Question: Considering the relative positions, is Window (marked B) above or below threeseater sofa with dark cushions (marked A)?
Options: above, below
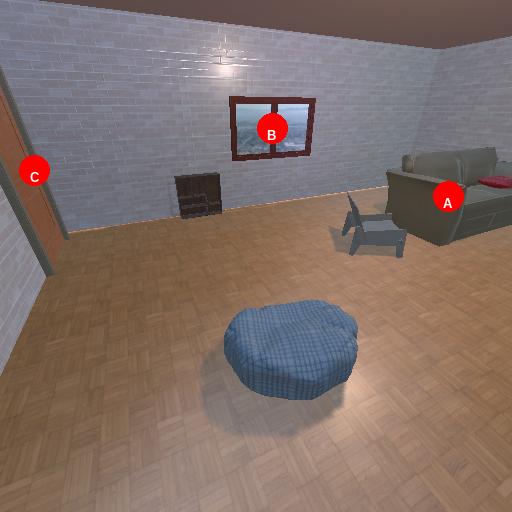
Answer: above